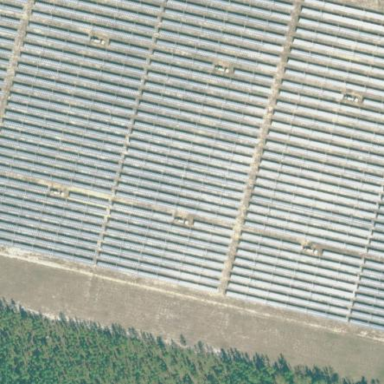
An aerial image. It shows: Solar photovoltaic power plant surrounded by fence.